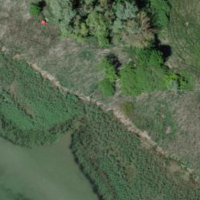
EUNIS habitat code: 16
Species observed at this site:
Locustella naevia